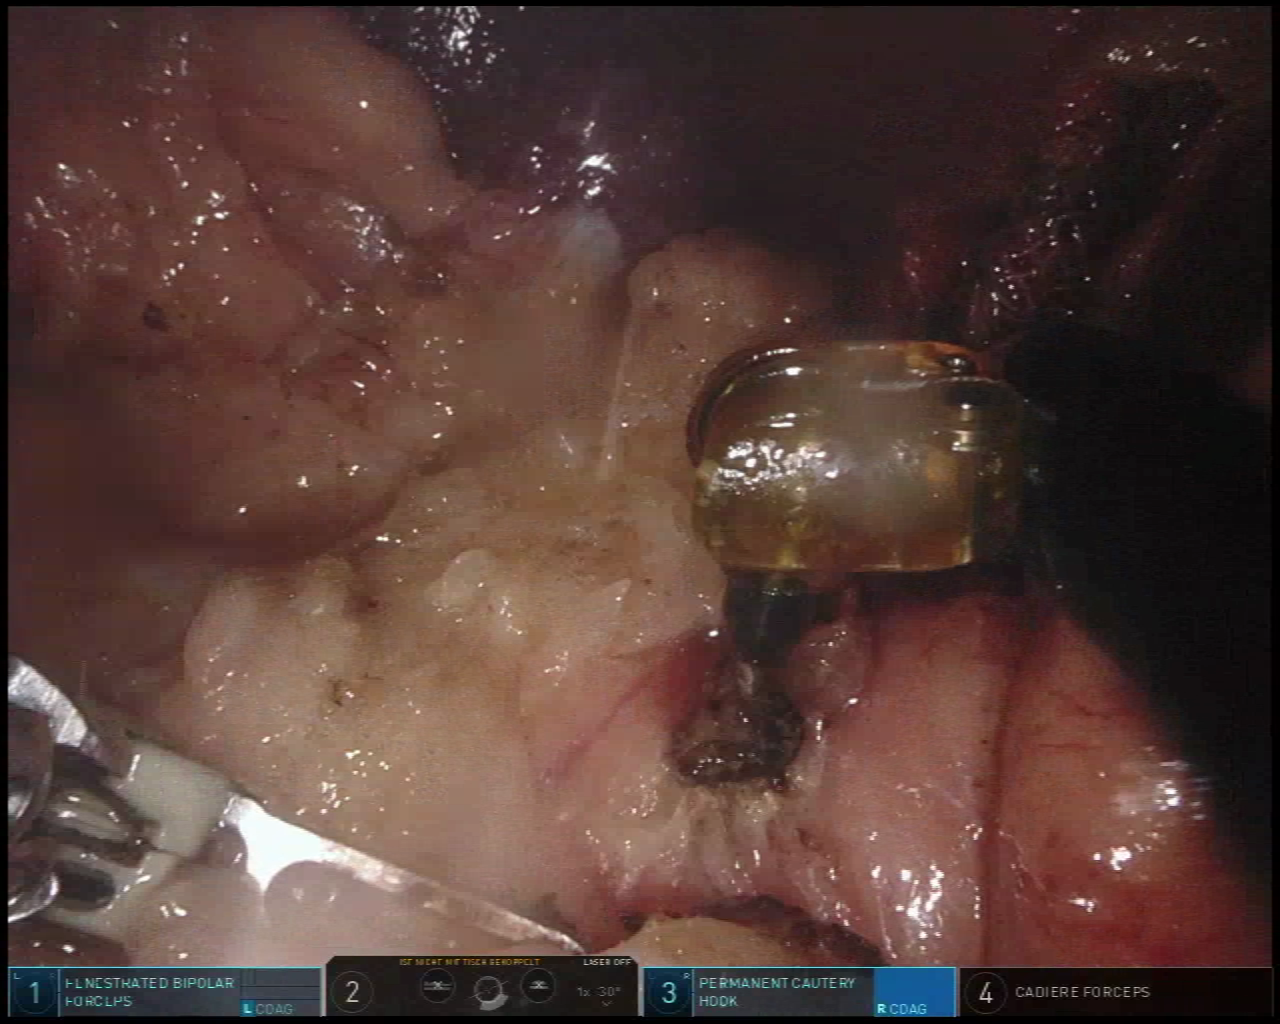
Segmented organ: spleen
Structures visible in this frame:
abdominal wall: yes
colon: no
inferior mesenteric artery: no
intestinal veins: no
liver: no
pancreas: no
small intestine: no
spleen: yes
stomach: no
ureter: no
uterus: no
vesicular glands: no